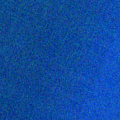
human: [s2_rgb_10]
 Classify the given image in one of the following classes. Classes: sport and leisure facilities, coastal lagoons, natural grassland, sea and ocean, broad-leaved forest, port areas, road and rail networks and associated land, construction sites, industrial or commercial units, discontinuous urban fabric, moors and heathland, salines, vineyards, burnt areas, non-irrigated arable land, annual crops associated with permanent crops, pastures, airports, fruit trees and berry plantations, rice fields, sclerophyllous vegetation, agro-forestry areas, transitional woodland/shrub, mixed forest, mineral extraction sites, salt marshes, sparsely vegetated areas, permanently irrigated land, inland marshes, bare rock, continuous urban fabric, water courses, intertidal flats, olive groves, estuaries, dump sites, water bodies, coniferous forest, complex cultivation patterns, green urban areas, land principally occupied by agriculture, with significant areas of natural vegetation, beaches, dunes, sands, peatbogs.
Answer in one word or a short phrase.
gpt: sea and ocean